Aerial crown-view tile of a tropical tree (Barro Colorado Island, Panama), acquired 20250715:
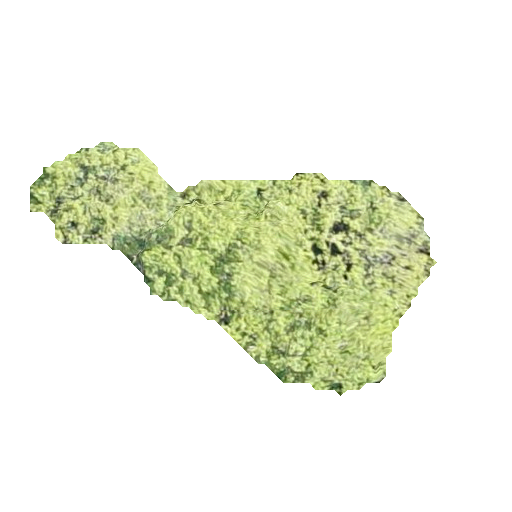
Species: Luehea seemannii
GBIF accepted scientific name: Luehea seemannii
Crown area: 82.723 m²